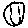
Label: smiley face